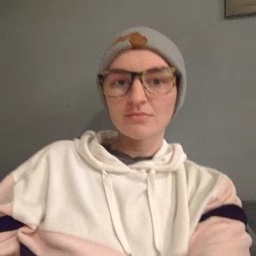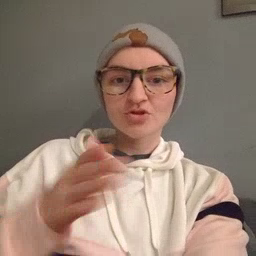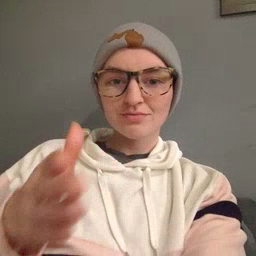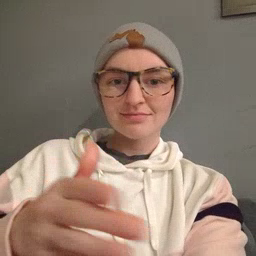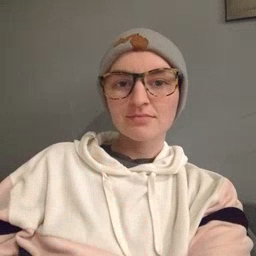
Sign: fish